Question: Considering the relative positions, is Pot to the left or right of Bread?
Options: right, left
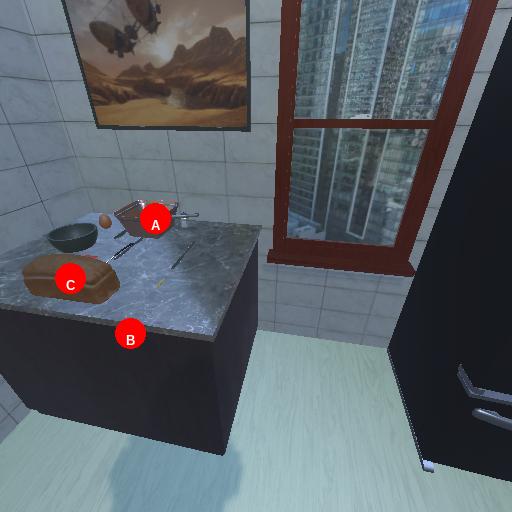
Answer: right